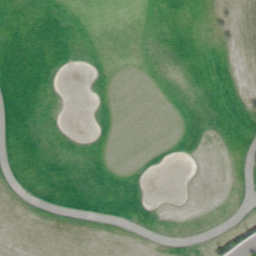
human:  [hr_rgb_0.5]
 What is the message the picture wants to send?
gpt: golf course